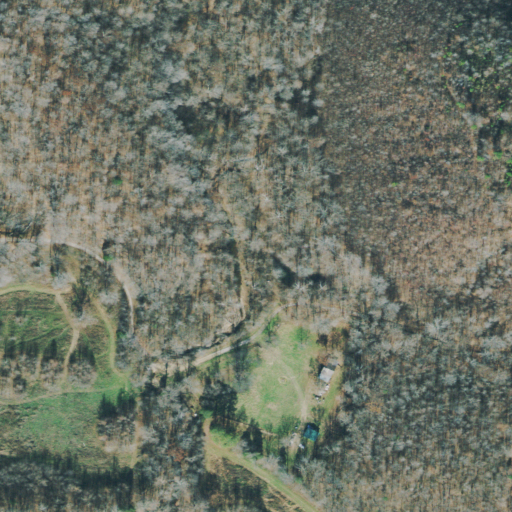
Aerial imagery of valley in Tennessee named Bradley Hollow containing deciduous forest, open development, grassland, pasture, and woody wetlands